Question: I am getting this error, I tried to resolve it but still it is not working.I have tried "adb kill-server" and adb start-server and also emulator -avd emulator_name -wipe-data.
I have attached the screen shoot of cmd.
I just want to run my application, but after "Waiting for HOME ('android.process.acore') to be launched." I got emulator-5554 disconnected error, I searched on net and from following link I tried commands
<URL>
I tried to reset the adb but got following error:
'''
[2012-08-06 10:12:38 - DeviceMonitor] Adb connection Error:An existing connection was forcibly closed by the remote host
[2012-08-06 10:12:39 - DeviceMonitor] Connection attempts: 1
'''
Now, I have tried following solution that wipes user data but I do not want it.My applications need to interact with each other , with following solution it is not possible because now, I need to wipe data before running each application..:(
'''
Select & Right Click on Android Project
Run Configurations
Go to tab Target
Enable option Wipe User Data on Emulator launch parameters
Run Application
'''

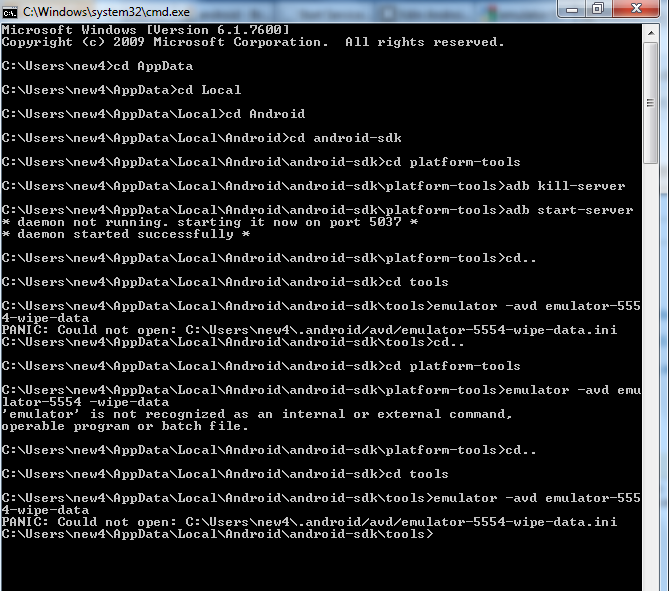
Answer: What I did is go to the Android Virtual Manager (AVD) and edit Memory Options: like adjusted Ram from 15 to 30 and VM Heap from 16 to 32. Since then the "emulator: 5554 diconnected! Cancelling ..." never scared me till I shut it down. It works for me, though.